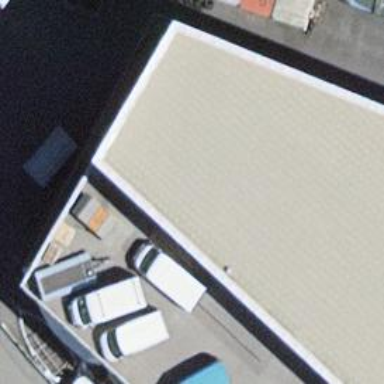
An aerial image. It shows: Shop specializing in tires.